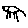
Label: cat